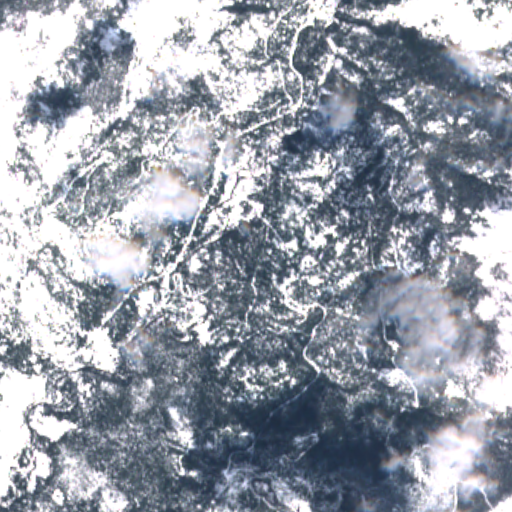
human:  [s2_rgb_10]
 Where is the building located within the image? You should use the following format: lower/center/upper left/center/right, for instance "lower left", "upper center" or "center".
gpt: There is no building in the image.